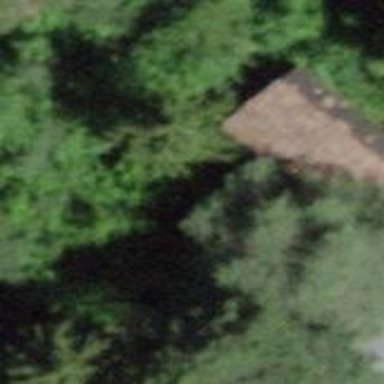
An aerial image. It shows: Barn.